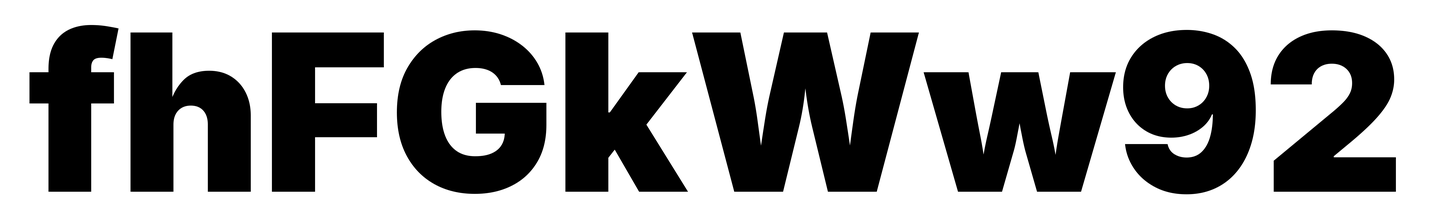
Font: Inter_Black